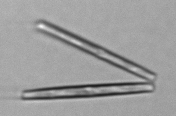
Label: Thalassionema